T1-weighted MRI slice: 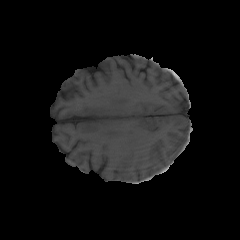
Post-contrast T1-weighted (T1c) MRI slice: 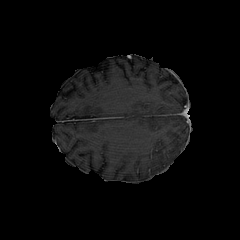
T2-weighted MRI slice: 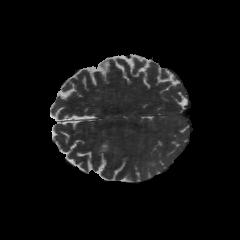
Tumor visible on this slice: yes